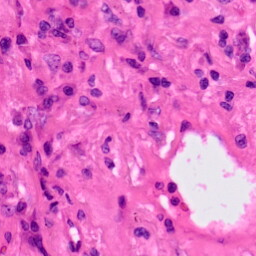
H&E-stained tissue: Lung